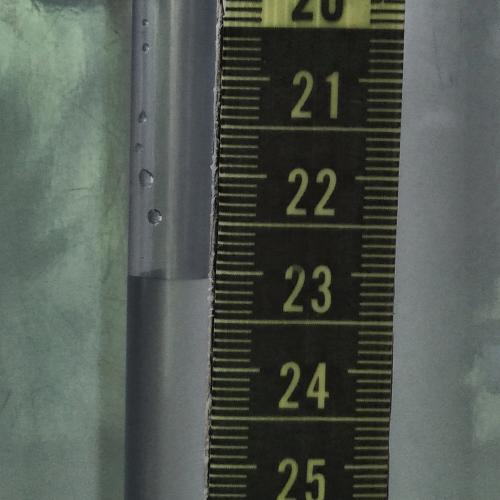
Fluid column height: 23.1 cm